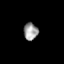
Tissue: lung
Cell type: Epithelial cells
Senescence score: 0.2418
Nuclear area (px): 241
Mean DAPI intensity: 155.133